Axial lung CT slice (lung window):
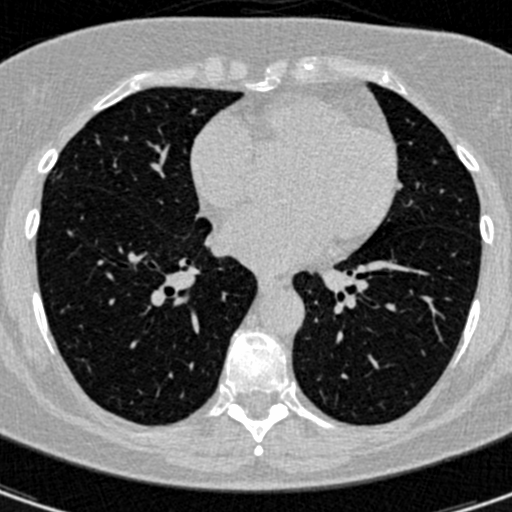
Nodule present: no